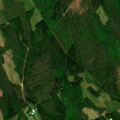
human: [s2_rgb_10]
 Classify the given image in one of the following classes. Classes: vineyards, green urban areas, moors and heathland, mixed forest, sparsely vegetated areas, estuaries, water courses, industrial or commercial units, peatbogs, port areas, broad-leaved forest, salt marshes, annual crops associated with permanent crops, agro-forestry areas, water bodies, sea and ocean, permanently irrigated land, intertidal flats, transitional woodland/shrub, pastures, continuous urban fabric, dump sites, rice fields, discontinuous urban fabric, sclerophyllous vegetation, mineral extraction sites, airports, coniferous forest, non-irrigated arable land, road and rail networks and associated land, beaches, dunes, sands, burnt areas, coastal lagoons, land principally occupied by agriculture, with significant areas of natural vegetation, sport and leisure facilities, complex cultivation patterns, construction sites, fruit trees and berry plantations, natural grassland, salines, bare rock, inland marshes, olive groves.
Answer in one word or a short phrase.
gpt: coniferous forest, mixed forest